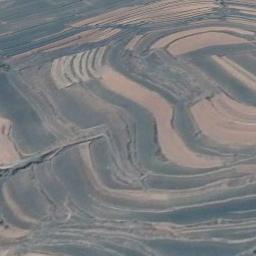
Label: terrace